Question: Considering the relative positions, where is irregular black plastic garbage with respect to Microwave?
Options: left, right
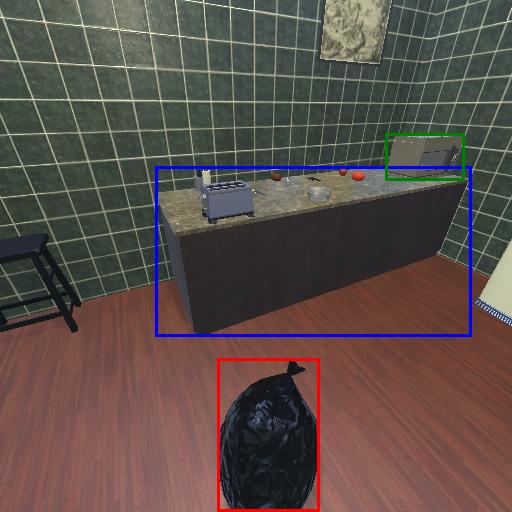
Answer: left